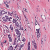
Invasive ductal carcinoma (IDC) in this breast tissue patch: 1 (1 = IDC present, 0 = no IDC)